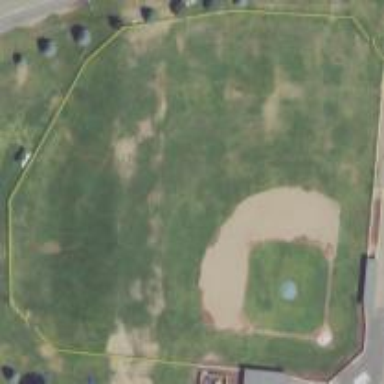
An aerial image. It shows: Baseball pitch for leisure and sports activities.